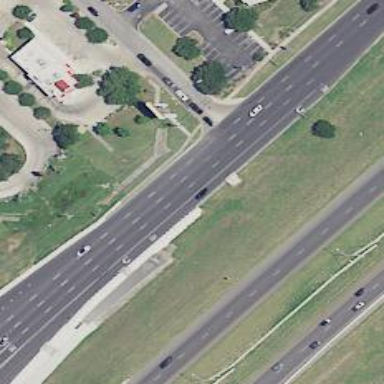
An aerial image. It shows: Secondary road with asphalt surface and frontage road.